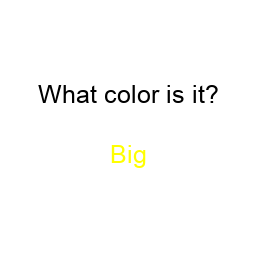
Color: yellow
Background color: white
Question text color: black